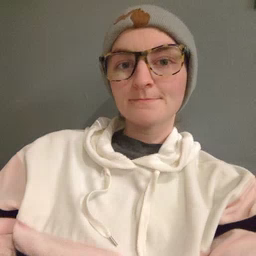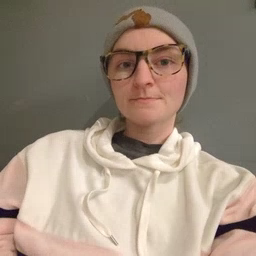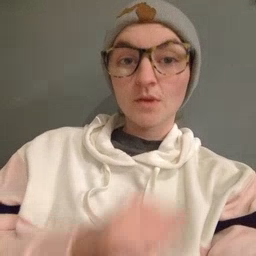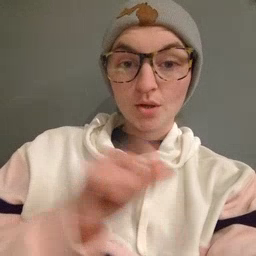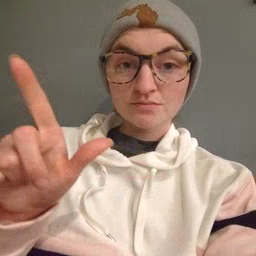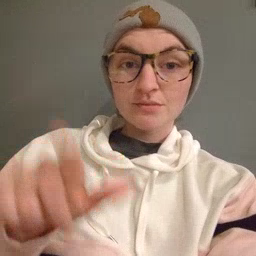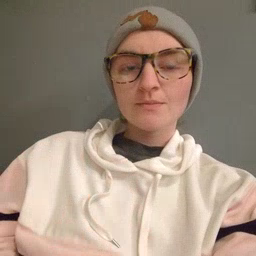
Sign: all